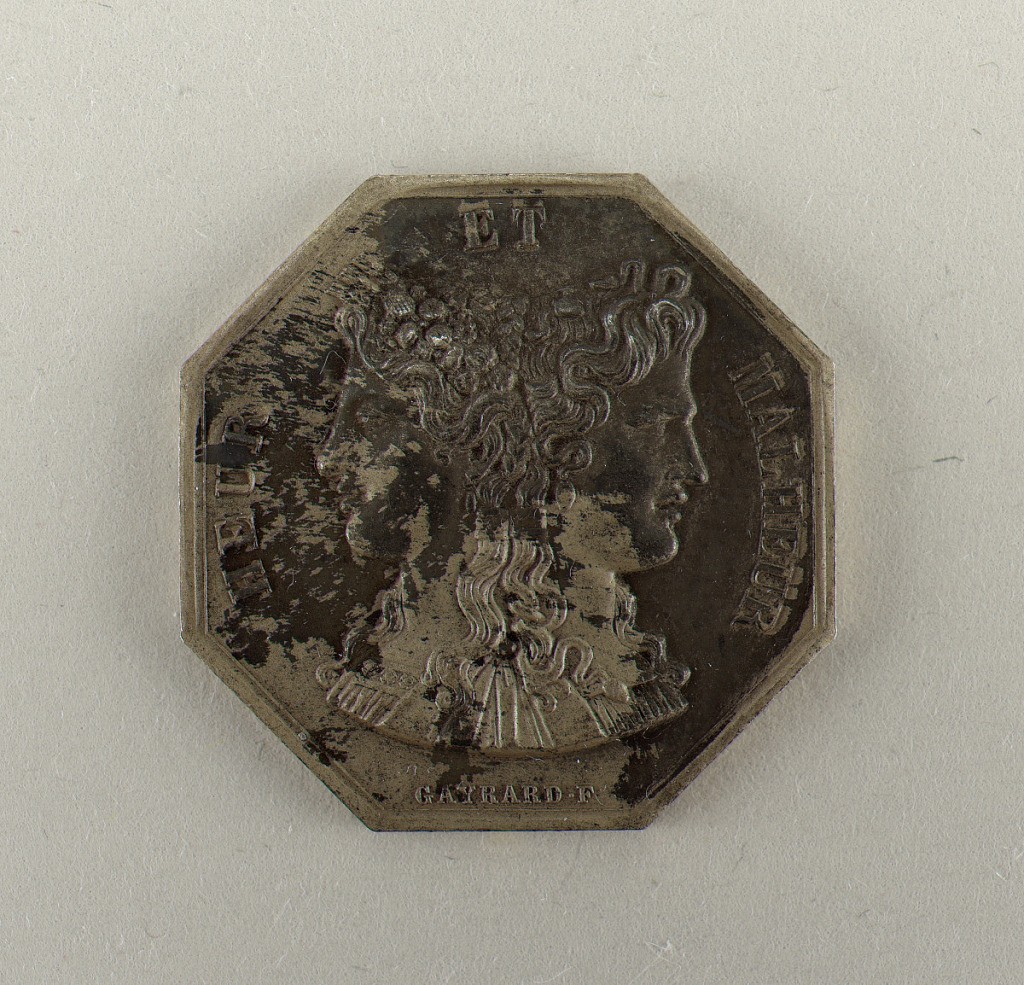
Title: Heur et Malheur (Happiness and Woe)
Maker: Raymond Gayrard, French, 1777 - 1858
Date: early 19th century
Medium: Cast silver
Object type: Token
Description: Octagonal gambling token. Obverse shows the double bust of young Janus. Inscription: HEUR ET MALHEUR (happiness and woe) / GAYRARD-F. Reverse shows Venus reclining.